Field crop: maize
Growth stage: 2
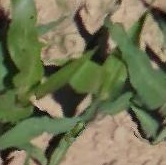
Species: maize